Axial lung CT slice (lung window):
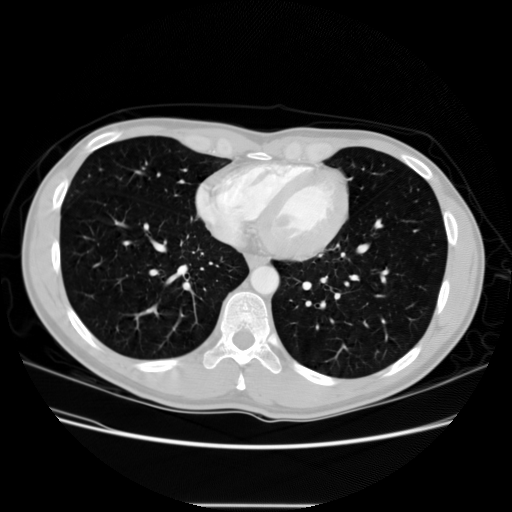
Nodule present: no